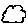
Label: cloud